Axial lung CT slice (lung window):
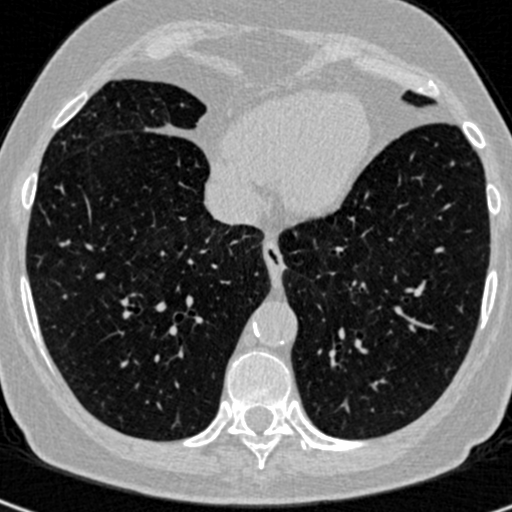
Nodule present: no